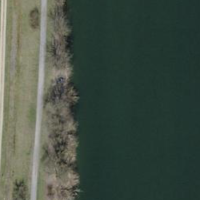
EUNIS habitat code: 15
Species observed at this site:
Certhia brachydactyla
Tachybaptus ruficollis
Podiceps cristatus
Fulica atra
Anas crecca
Alopochen aegyptiaca
Aythya ferina
Aythya fuligula
Capreolus capreolus
Anser albifrons
Phalacrocorax carbo
Erithacus rubecula
Lathraea squamaria
Ciconia ciconia